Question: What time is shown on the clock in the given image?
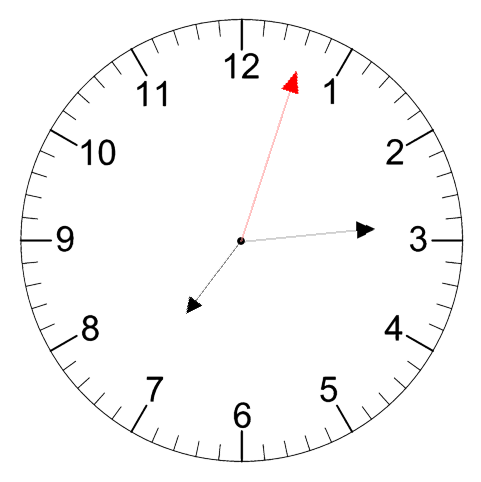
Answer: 07:14:03